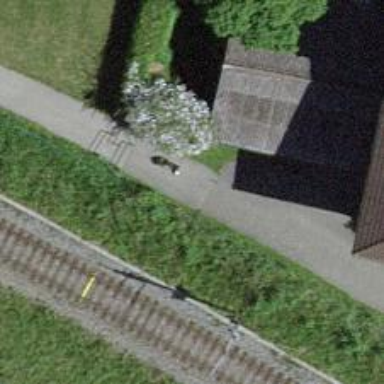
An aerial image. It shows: Cycle barrier.